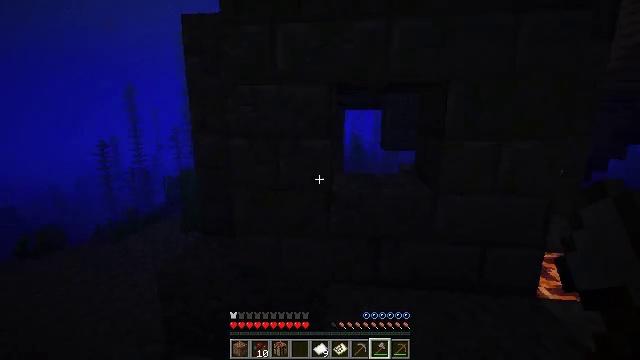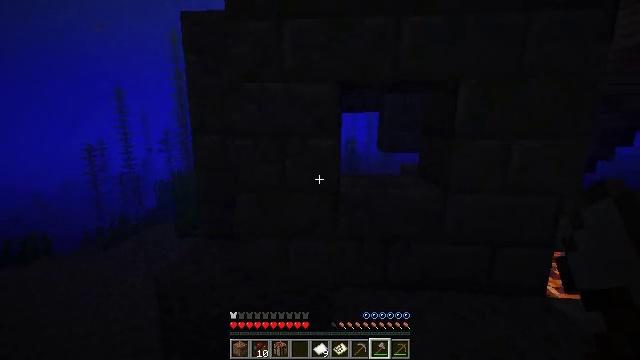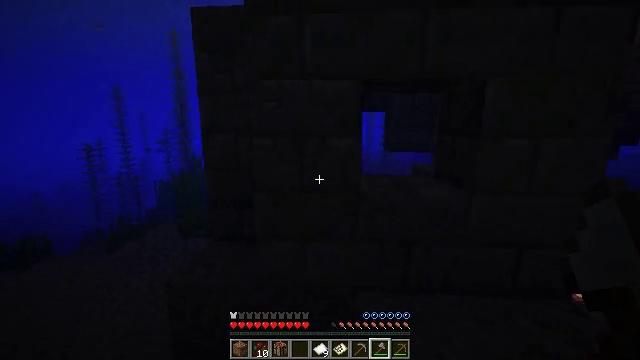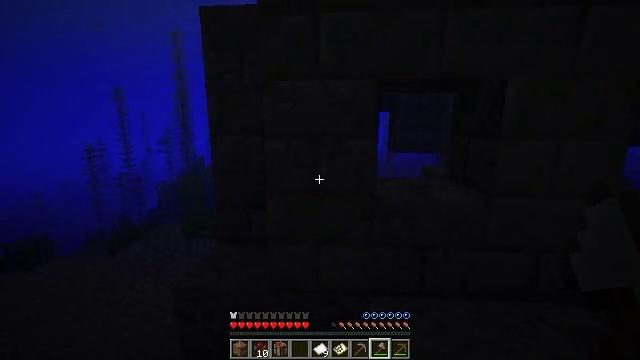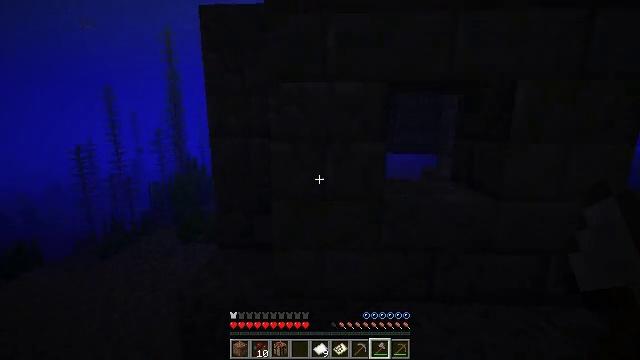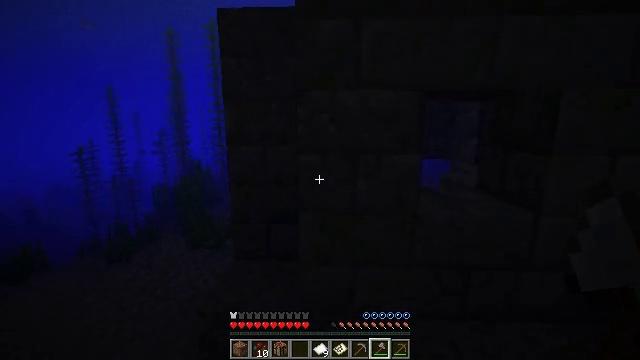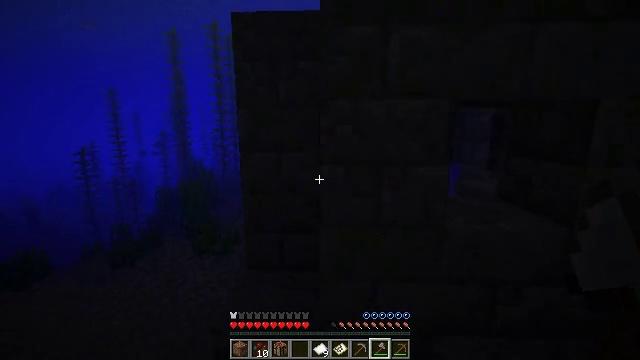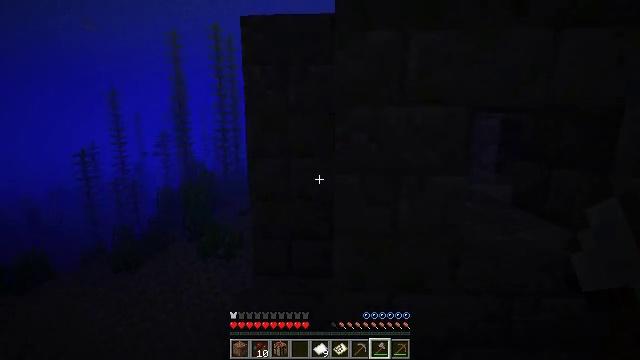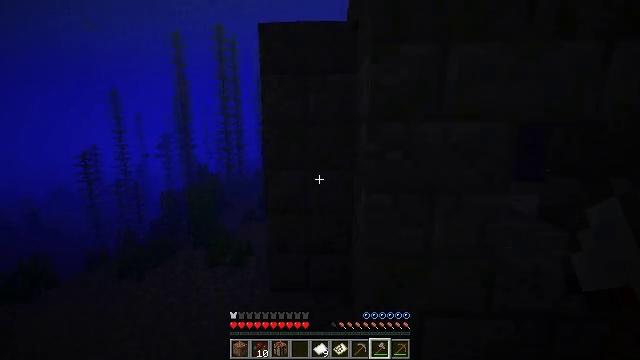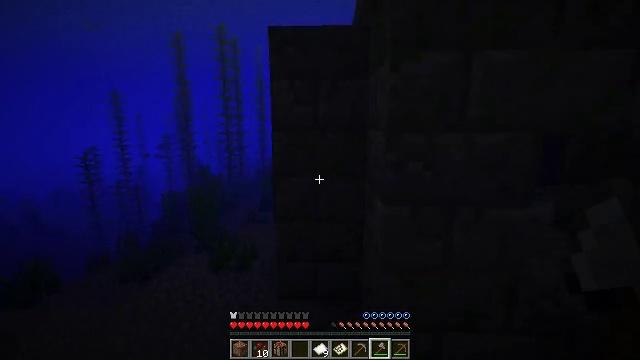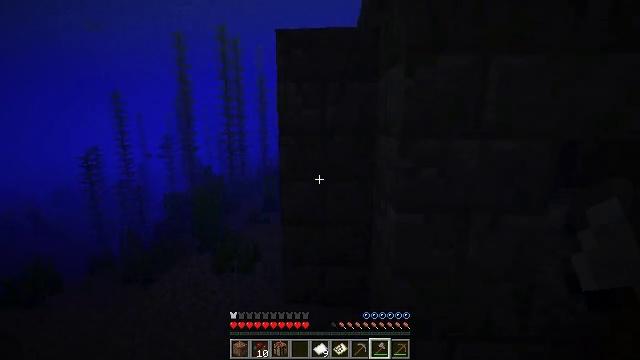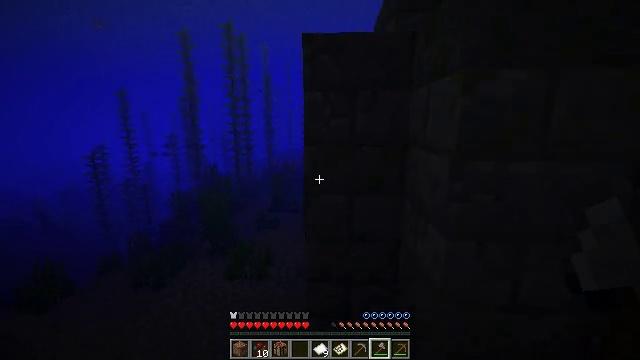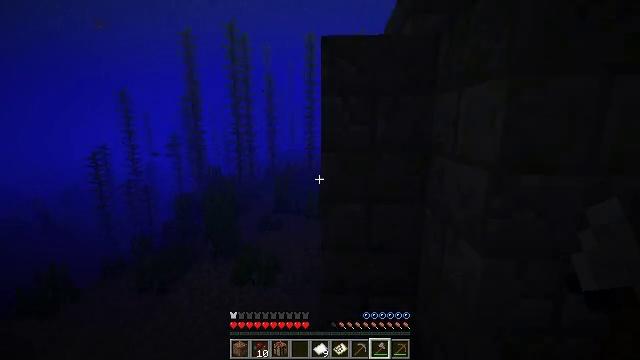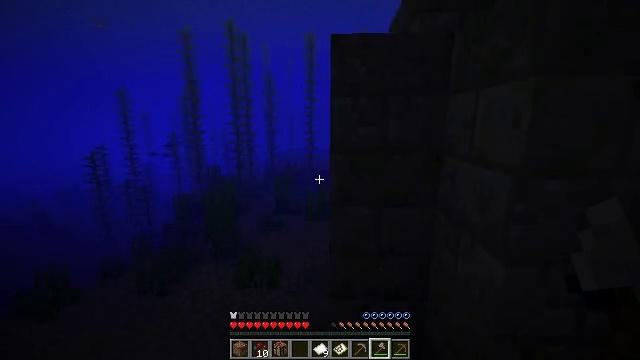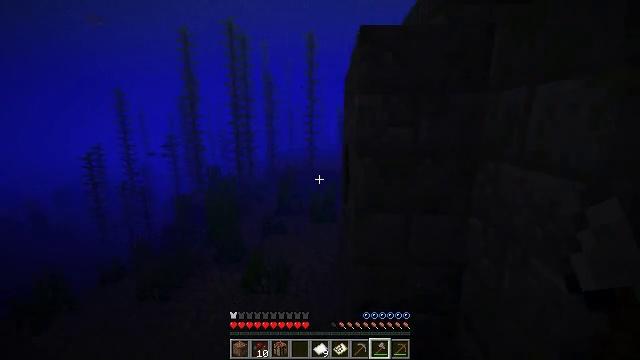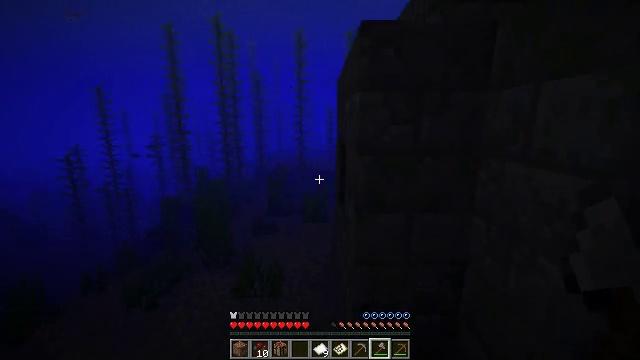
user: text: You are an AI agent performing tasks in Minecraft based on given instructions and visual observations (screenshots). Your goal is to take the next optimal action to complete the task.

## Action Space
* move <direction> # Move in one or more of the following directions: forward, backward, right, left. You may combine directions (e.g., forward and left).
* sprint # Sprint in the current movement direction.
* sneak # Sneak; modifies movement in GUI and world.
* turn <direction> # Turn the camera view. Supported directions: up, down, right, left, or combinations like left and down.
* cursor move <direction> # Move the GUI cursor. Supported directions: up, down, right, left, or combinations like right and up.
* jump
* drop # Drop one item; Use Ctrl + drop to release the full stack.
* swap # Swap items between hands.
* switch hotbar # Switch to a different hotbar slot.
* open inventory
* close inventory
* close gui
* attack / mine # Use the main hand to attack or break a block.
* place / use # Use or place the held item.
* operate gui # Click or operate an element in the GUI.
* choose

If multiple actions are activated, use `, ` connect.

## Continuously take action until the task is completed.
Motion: motion action
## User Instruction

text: Clear the seagrass to get an item.
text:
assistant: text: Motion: move forward and move left, turn right, jump
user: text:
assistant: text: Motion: move forward and move left, jump
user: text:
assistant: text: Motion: move forward and move left, jump
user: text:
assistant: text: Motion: move forward and move left, turn right, jump
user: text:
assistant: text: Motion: move forward and move left, jump
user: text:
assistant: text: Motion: move forward and move left, jump
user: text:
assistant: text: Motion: move forward and move left, jump
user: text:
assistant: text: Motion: move forward and move left, jump
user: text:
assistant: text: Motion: move forward and move left, jump
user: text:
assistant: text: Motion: move forward and move left, jump
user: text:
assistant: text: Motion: move forward and move left, jump
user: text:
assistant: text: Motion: move forward and move left
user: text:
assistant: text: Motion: move forward and move left
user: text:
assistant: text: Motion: move forward and move left
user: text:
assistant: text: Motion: move forward and move left, turn right
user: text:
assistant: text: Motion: move forward and move left
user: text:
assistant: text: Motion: move forward and move left, jump
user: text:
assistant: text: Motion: move forward and move left, jump
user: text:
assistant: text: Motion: move forward and move left, turn right, jump
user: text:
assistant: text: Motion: move forward and move left, turn right, jump
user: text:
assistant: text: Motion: move forward and move left, turn right and down, jump
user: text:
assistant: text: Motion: move forward and move left, turn right, jump
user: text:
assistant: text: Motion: move forward and move left, turn right
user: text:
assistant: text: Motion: move forward and move left, turn right
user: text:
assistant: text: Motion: move forward and move left, turn right, jump
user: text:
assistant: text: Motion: move forward and move left, turn right, jump
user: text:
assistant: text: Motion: move forward and move left, turn right and up, jump
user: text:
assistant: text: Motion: move forward and move left, turn right, jump
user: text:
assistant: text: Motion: move forward and move left, turn right and up, jump
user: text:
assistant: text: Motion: move forward and move left, turn right and up, jump